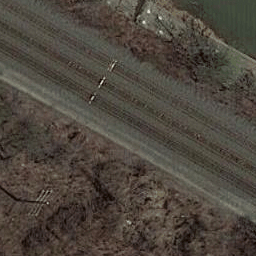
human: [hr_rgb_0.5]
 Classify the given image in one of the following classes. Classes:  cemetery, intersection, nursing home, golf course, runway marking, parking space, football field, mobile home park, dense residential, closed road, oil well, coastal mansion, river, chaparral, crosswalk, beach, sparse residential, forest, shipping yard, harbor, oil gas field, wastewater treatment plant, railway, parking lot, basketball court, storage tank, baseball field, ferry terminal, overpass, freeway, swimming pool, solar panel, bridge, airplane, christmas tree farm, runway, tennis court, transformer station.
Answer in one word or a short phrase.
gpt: railway